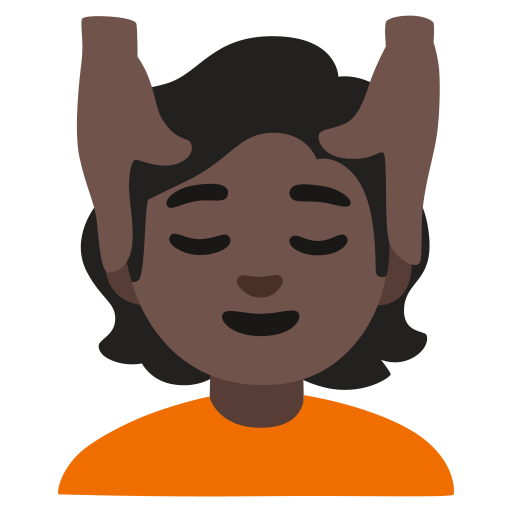
Emoji: 💆🏿